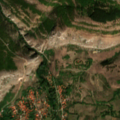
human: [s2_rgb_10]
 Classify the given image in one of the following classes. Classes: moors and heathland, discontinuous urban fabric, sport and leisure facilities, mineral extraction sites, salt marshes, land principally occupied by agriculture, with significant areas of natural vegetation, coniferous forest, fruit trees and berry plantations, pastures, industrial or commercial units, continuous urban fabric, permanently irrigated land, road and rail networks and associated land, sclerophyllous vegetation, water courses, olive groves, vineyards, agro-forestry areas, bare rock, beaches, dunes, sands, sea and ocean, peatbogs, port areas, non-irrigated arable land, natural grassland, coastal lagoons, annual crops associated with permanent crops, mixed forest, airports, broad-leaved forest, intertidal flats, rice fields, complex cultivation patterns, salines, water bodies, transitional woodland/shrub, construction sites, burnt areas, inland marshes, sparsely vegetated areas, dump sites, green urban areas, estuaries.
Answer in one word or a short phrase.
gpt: complex cultivation patterns, land principally occupied by agriculture, with significant areas of natural vegetation, broad-leaved forest, mixed forest, natural grassland, sparsely vegetated areas